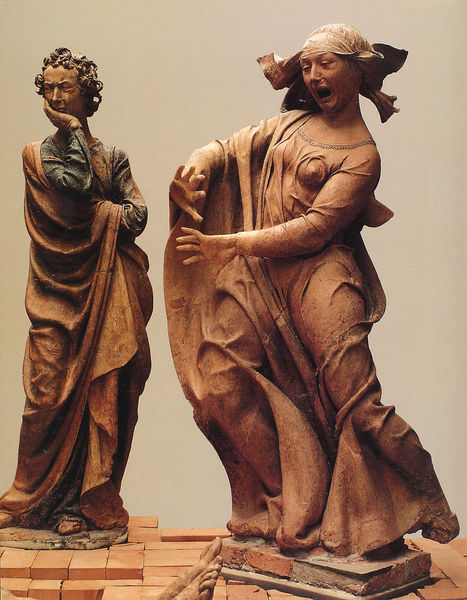
Titel: Beweinung Christi
Künstler: Niccolò dell’ Arca
Institution: Bologna, Pinakothek
Schlagwörter: fuß, gott, mann, braun, frau, holz, kleid, arme, falten, kleidung, sockel, steine, trauer, hände, figur, gewand, haare, mantel, skulptur, statue, füße, angst, nachdenklich, pflastersteine, furcht, panik, schnitzerei, leid, schreien, heilige, beweinung, schrei, geschnitzt, schutz, abwehr, nein, schreck, klage, sentatue